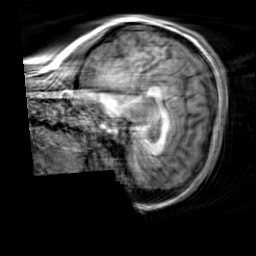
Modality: T1w
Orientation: sagittal
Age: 20
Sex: female
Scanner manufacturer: siemens
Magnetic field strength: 3 T
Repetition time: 2.3 s
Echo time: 0.00303 s